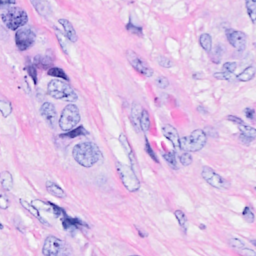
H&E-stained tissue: Breast